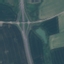
Land use / land cover: Highway